Question: The output of the code displays the following:

The code below seems pretty funky to me, even as a newbie. I imagine the code can be done more efficiently or at least lines of code can be saved without having to whip out so many loops.
If anyone can provide a cleaner solution, thanks in advance.
'''
public class diamond {
public static void main(String[] args) {
for (int c=1; c<=10; c++) {
for (int d=1; d<=11-c; d++) {
System.out.print("*");
}
for (int e=2; e<c*2; e++) {
System.out.print(" ");
}
for (int i=1; i<=11-c; i++) {
System.out.print("*");
}
System.out.println();
}
for (int f=2; f<=10; f++) {
for (int g=1; g<=f; g++) {
System.out.print("*");
}
for (int h=2; h<22-f*2; h++) {
System.out.print(" ");
}
for (int j=1; j<=f; j++) {
System.out.print("*");
}
System.out.println();
}
}
}
'''
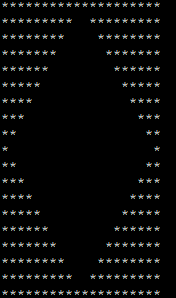
Answer: The key is to notice repetitive patterns in your code and factor it out.
You could use a helper method to print a series of N characters:
'''
public static void printNTimes(char value, int n) {
for (int i = 0; i < n; i++) {
System.out.print(value);
}
}
'''
You can generalize the approach by using constants for the characters involved and the size of the diamond.
'''
private static final char OuterChar = '*';
private static final char InnerChar = ' ';
private static final int Size = 10;
'''
And add another helper method to print a row with N instances of one character on the outside, and '2 * (Size - N)' characters on the inside:
'''
private static void printRow(int n) {
printNTimes(OuterChar, n);
printNTimes(InnerChar, (Size - n) * 2);
printNTimes(OuterChar, n);
System.out.println();
}
'''
Your code then becomes:
'''
public class diamond
{
private static final char OuterChar = '*';
private static final char InnerChar = ' ';
private static final int Size = 10;
public static void printNTimes(char value, int n) {
for (int i = 0; i < n; i++) {
System.out.print(value);
}
}
private static void printRow(int n) {
printNTimes(OuterChar, n);
printNTimes(InnerChar, (Size - n) * 2);
printNTimes(OuterChar, n);
System.out.println();
}
public static void main(String[] args) {
for (int c = Size; c >= 1; c--) {
printRow(c);
}
for (int c = 2; c <= Size; c++) {
printRow(c);
}
}
}
'''